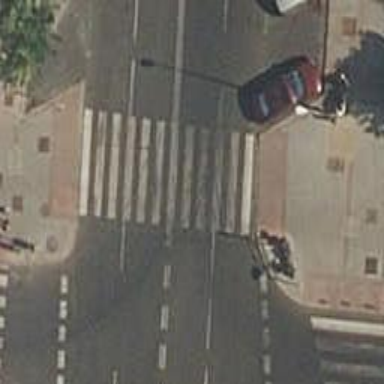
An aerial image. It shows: Zebra crossing with traffic signals. The crossing is marked by traffic lights.